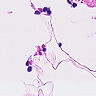
Metastatic tissue present: no